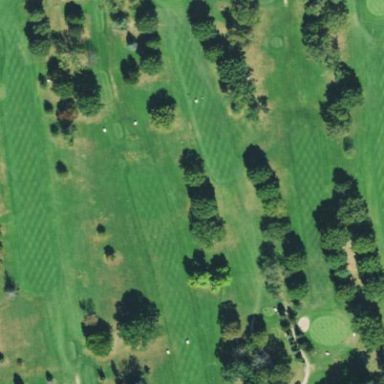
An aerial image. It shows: Golf fairway in the image.